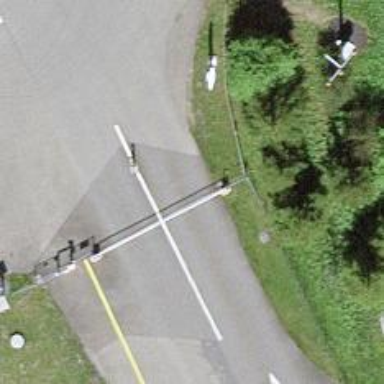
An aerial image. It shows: Gate.